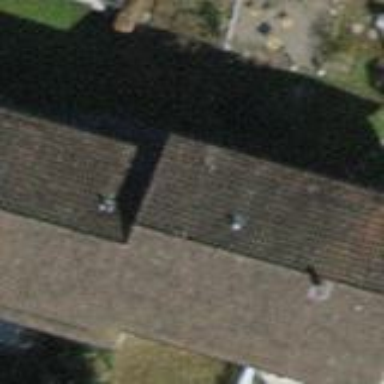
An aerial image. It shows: Building with pitched roof.